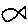
Label: fish